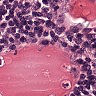
Metastatic tissue present: no